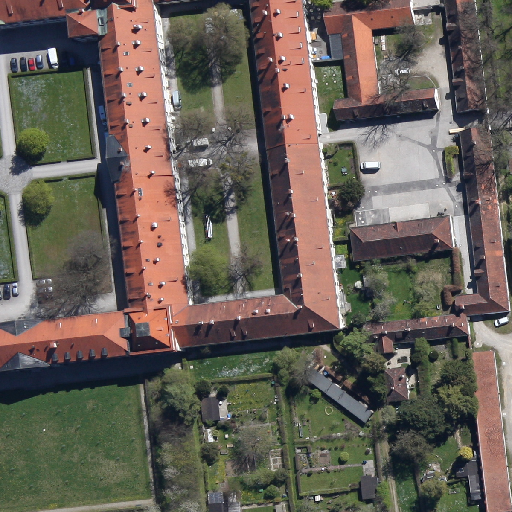
Referring expression: paved road along with tree